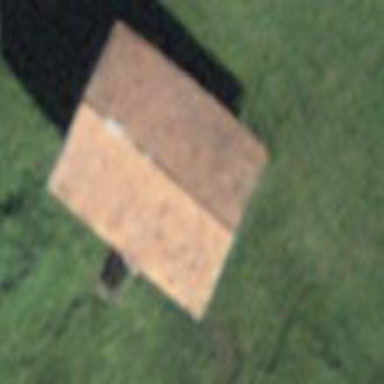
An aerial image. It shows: Rural barn.